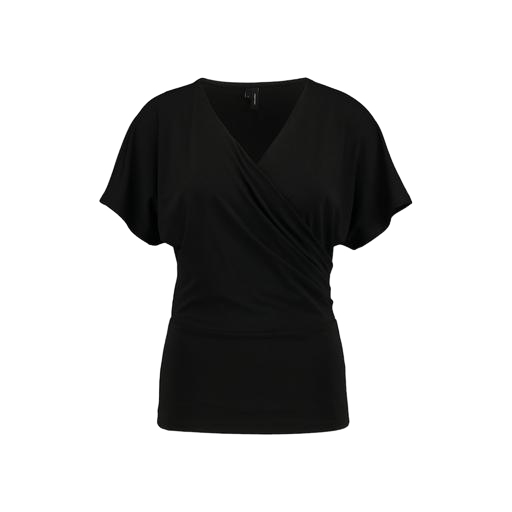
short-sleeve top only macy, black v-neck t-shirt only macy, black v-neck top only macy, white background